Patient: sex F, age 72
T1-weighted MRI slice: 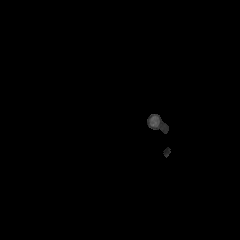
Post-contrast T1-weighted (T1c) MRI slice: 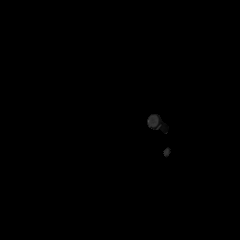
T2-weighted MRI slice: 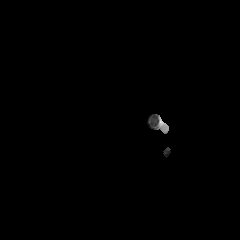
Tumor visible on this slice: no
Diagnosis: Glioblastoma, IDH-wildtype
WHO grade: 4